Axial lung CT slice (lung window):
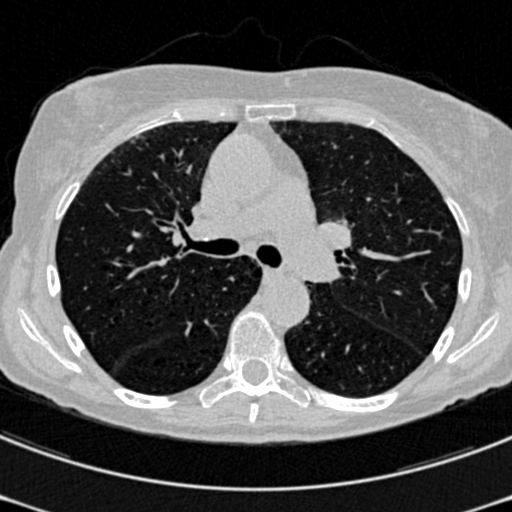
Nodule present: no